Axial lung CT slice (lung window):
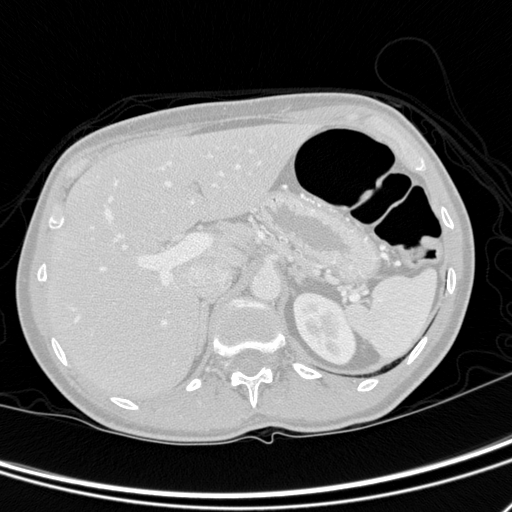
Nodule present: no